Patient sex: M
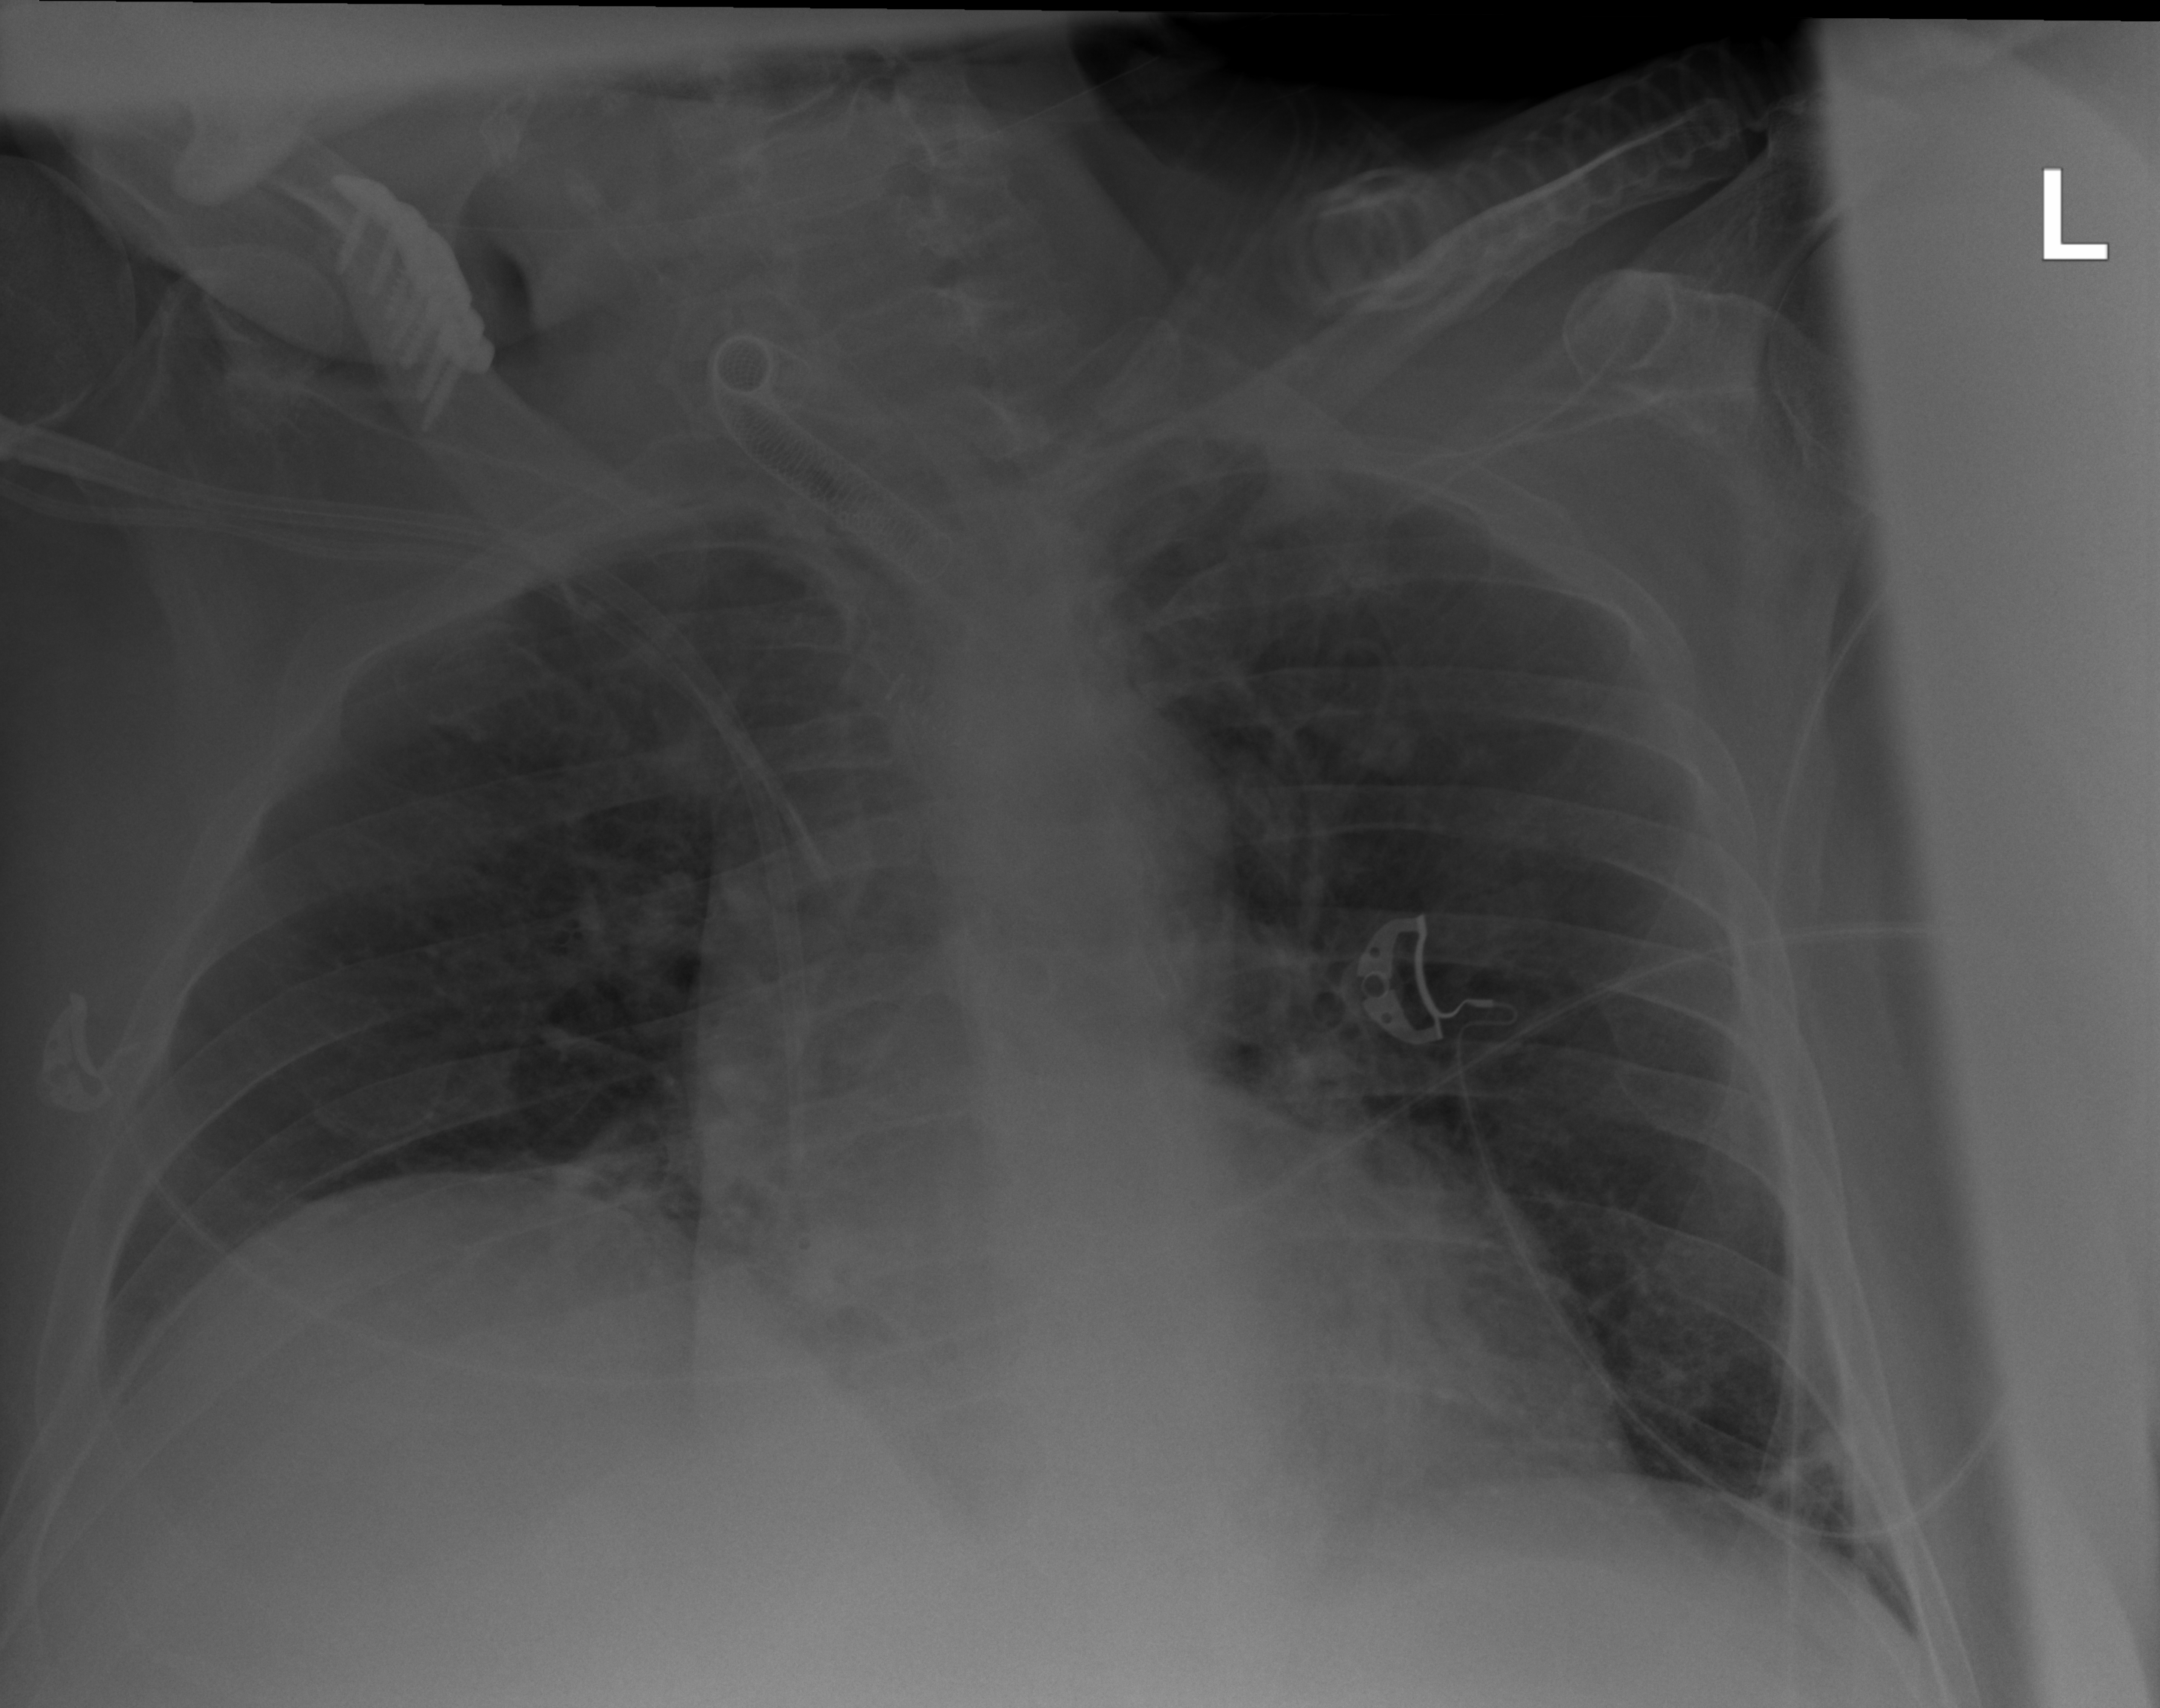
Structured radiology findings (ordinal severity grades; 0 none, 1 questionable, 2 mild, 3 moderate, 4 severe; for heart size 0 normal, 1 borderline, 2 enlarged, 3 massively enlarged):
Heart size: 0
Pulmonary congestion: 0
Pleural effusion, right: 0
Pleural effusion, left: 0
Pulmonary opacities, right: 0
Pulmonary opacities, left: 0
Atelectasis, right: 2
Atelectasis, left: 2